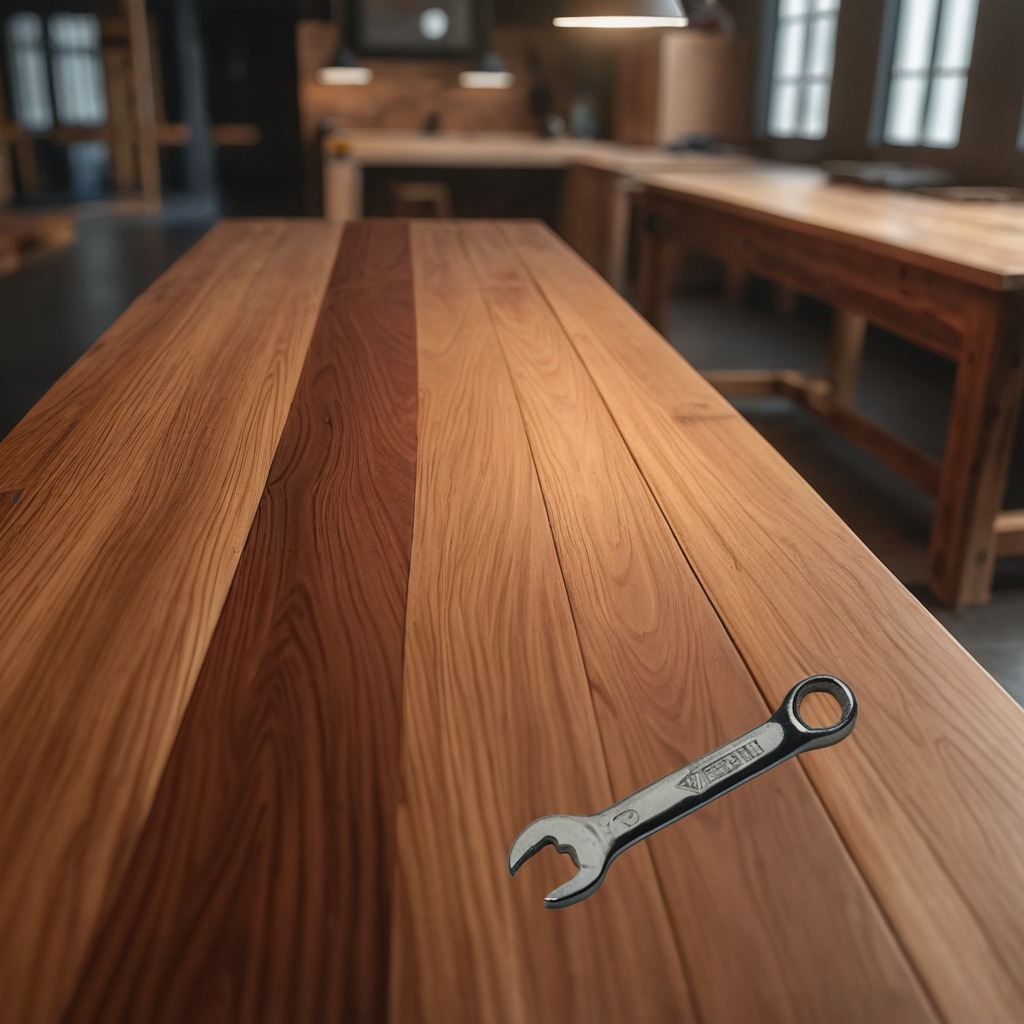
An wrench is lying on the wooden table.